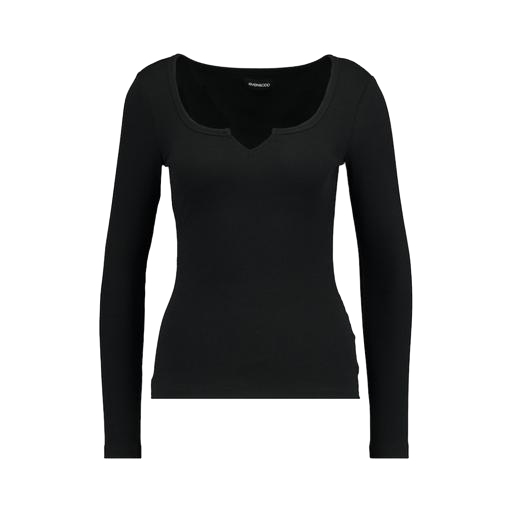
black henley long-sleeved ribbed-jersey top, long sleeve u shaped neck t shirt, long sleeve, white background